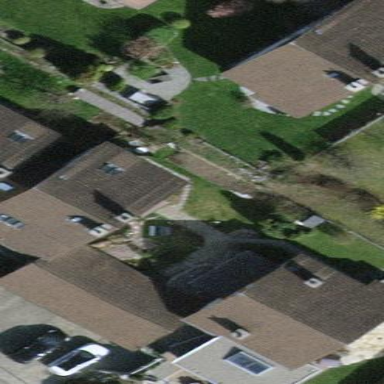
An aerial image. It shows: Detached building.